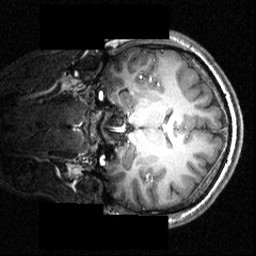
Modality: T1w
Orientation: coronal
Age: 20
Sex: male
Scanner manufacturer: siemens
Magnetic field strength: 3.951 T
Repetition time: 1.5 s
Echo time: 0.00335 s